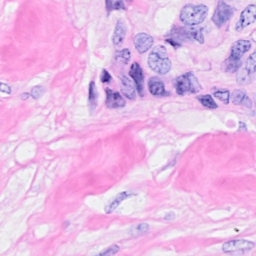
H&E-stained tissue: Breast